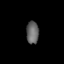
Tissue: prostate
Cell type: Fibroblasts
Senescence score: 0.6865
Nuclear area (px): 276
Mean DAPI intensity: 99.428